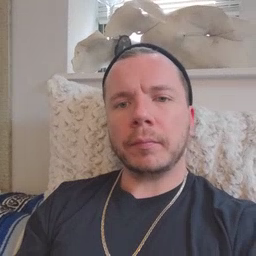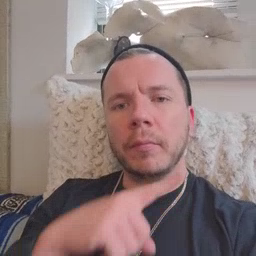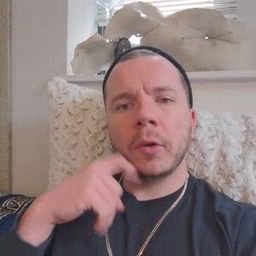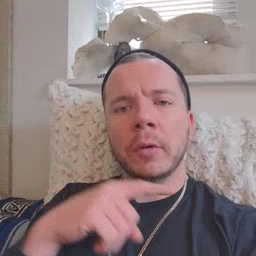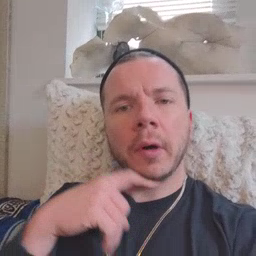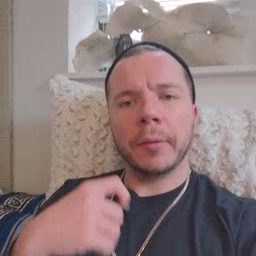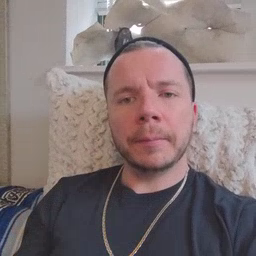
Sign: dryer